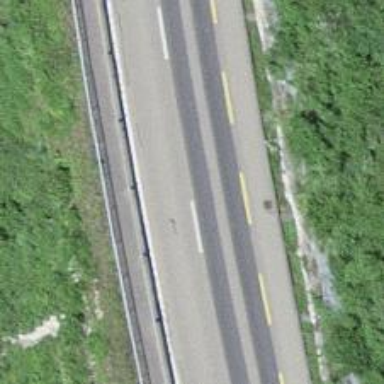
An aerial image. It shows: Trunk highway.